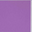
Piece: xx